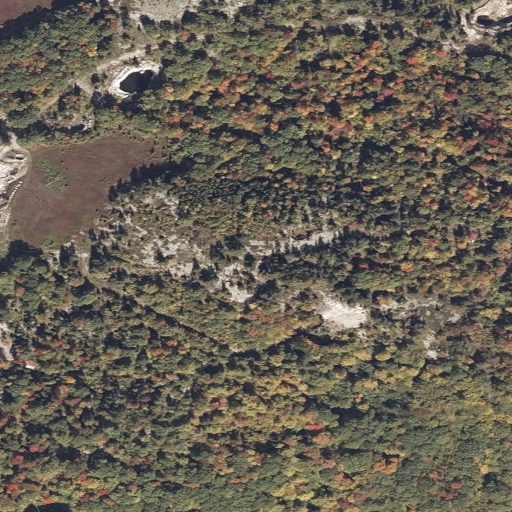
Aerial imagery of mountain in Maine named Mount Marie containing mixed forest, deciduous forest, evergreen forest, woody wetlands, grassland, and barren land